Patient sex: F
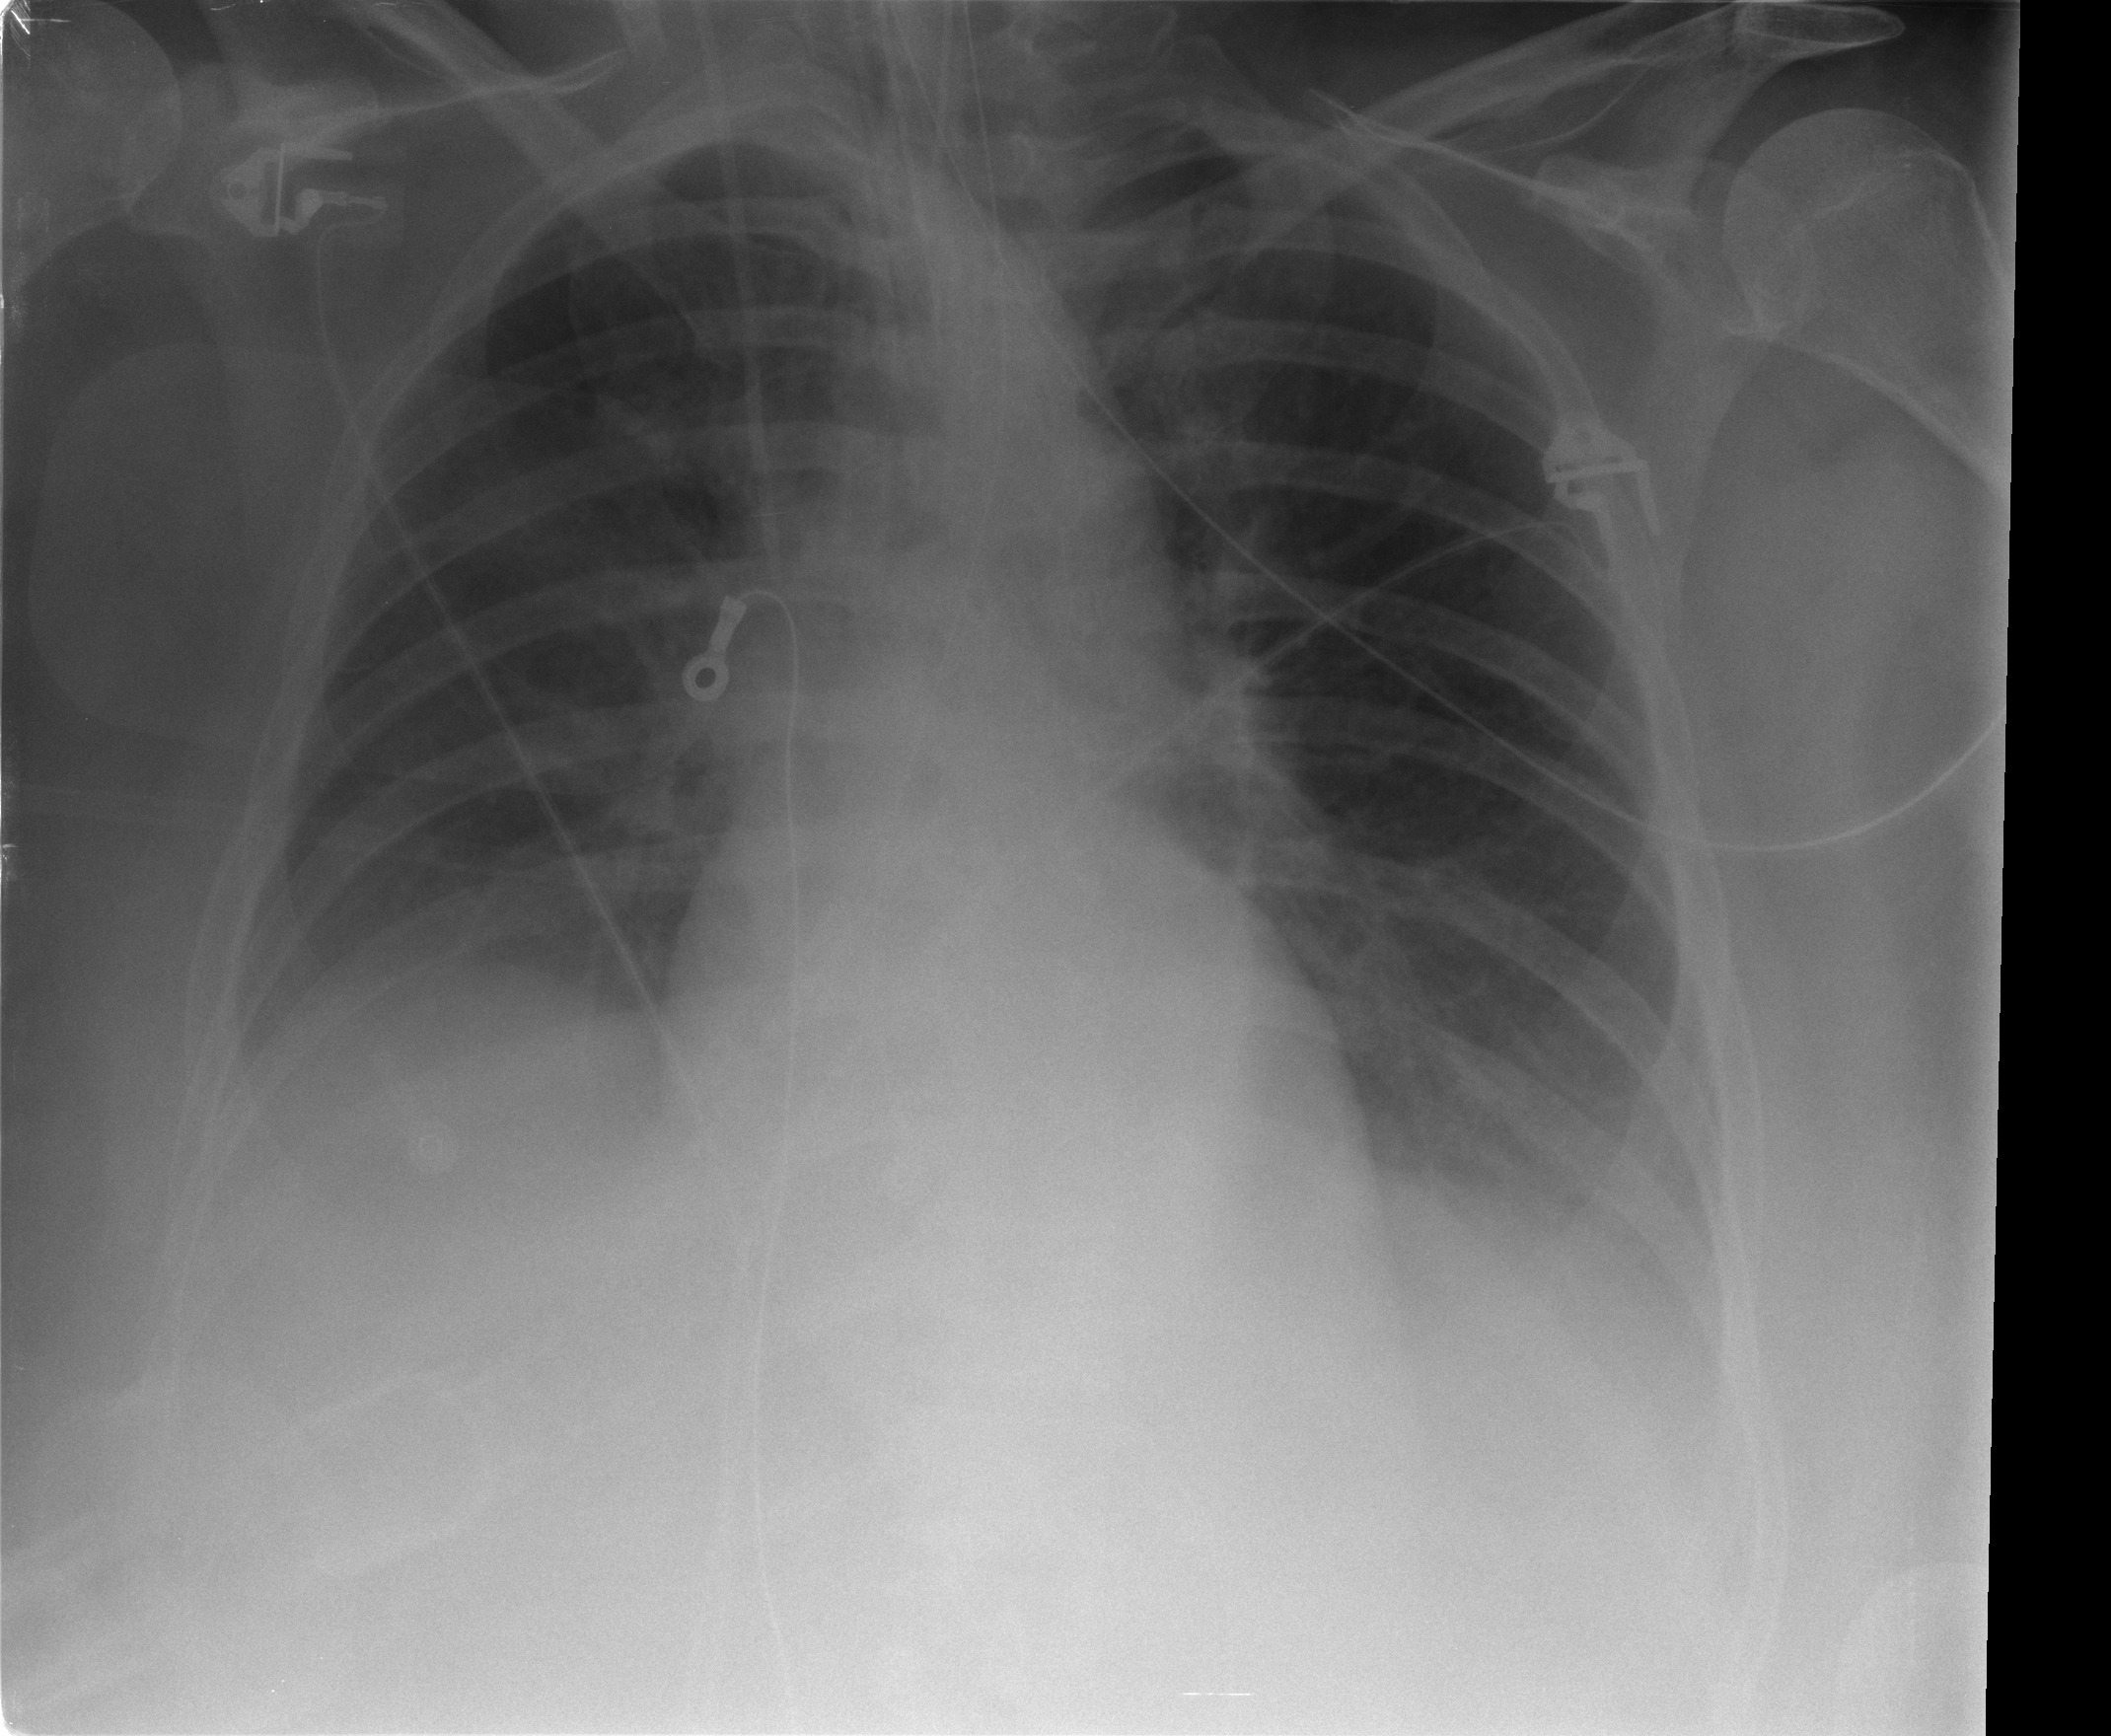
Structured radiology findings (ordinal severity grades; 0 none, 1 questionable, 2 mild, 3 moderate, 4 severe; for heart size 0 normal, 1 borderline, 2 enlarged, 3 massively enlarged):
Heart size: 0
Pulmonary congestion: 0
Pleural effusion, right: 2
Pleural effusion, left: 2
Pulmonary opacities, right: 2
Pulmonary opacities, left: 0
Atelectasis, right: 2
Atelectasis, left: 2